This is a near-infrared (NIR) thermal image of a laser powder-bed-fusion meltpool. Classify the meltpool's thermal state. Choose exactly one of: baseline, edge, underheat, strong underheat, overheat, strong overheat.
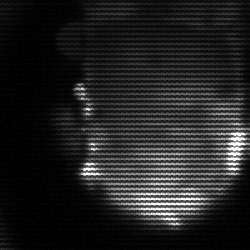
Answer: baseline